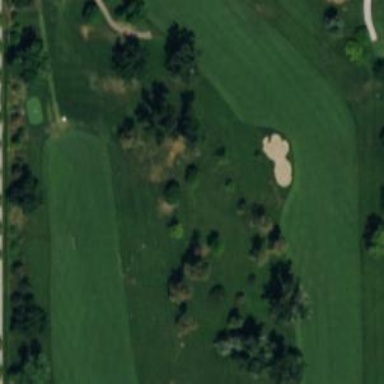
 likely golf fairway with neatly mown grass."